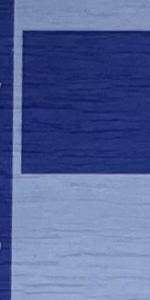
Label: Empty